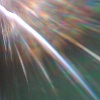
Label: sunburn